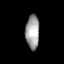
Tissue: lung
Cell type: Endothelial cells
Senescence score: 0.541
Nuclear area (px): 453
Mean DAPI intensity: 161.79